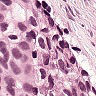
Metastatic tissue present: yes